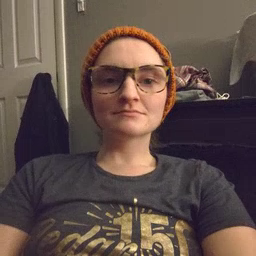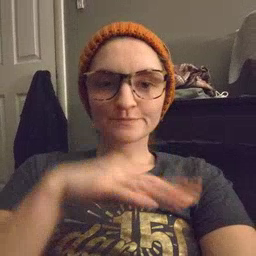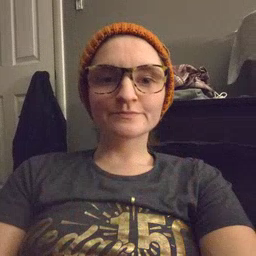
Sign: elephant